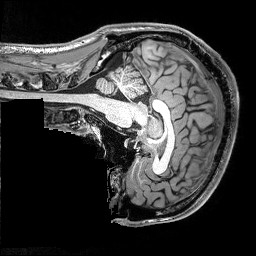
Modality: T1w
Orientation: sagittal
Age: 24
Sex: male